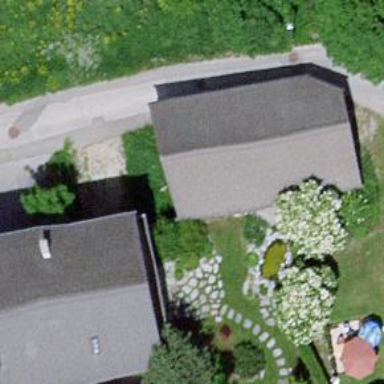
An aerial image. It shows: Simple house.